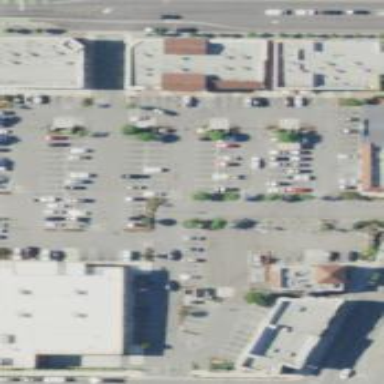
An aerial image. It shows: Retail area.